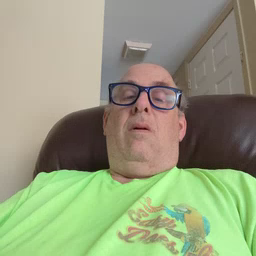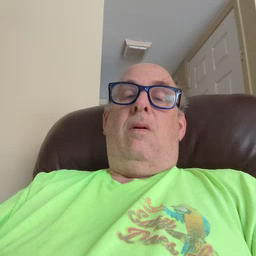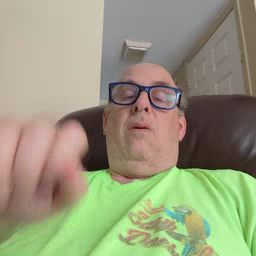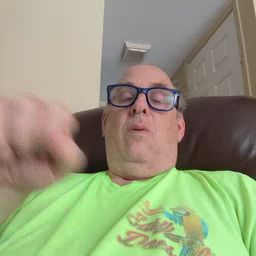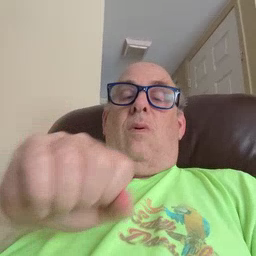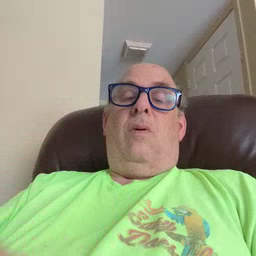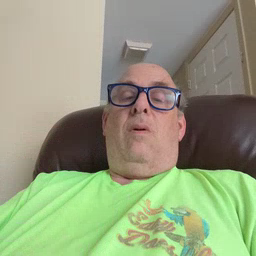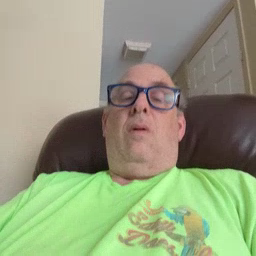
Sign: shoe